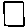
Label: square